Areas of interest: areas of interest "Memorial Hall"
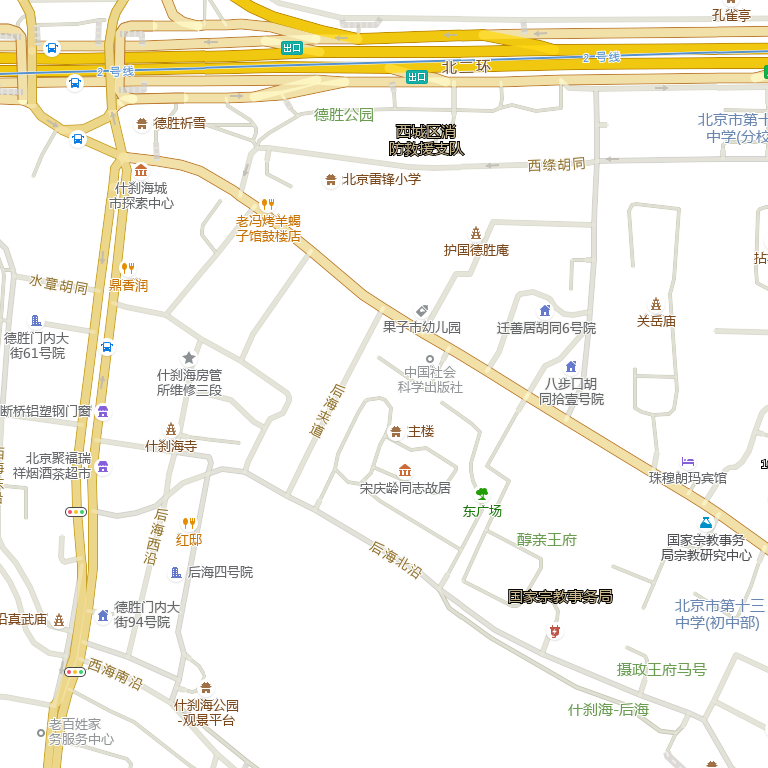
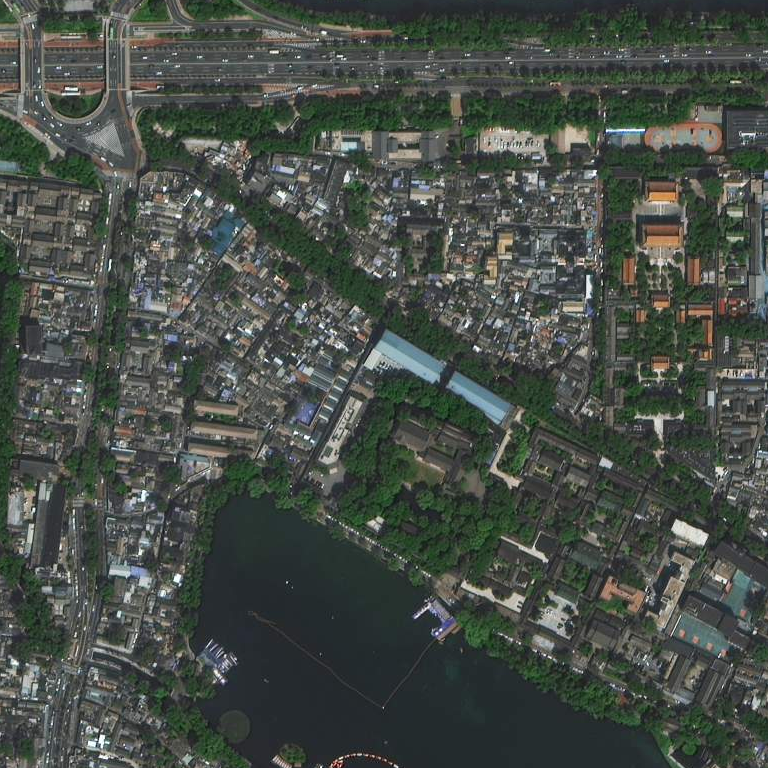